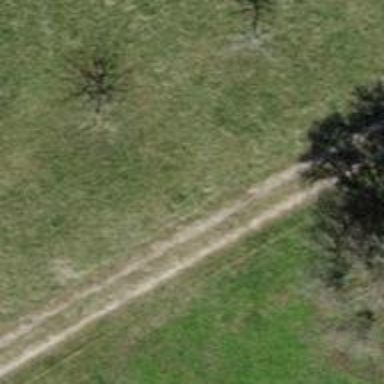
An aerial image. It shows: Agricultural track with grade 5 tracktype suitable for agricultural vehicles.